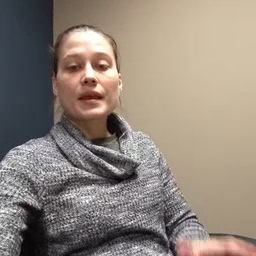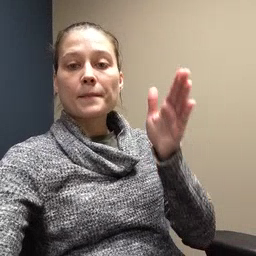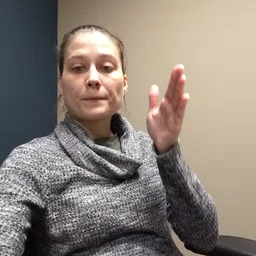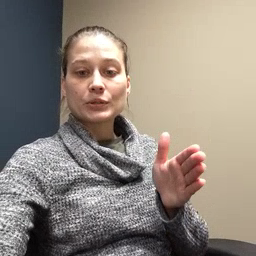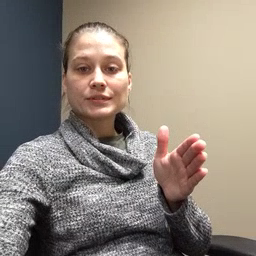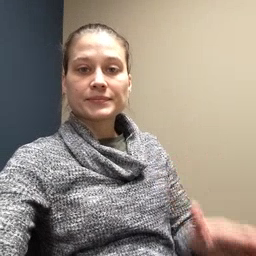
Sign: person